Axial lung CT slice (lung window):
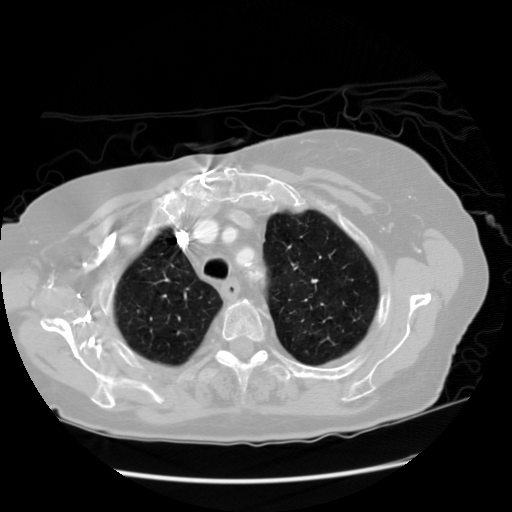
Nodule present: no